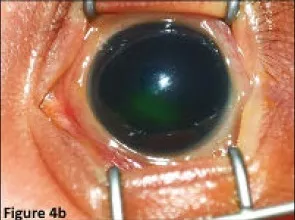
(b) Resolving left conjunctival injection and chemosis after 7 days of treatment.
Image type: ophthalmic_imaging (slit_lamp_photograph)